Question: I'm using Visual Studio Express 2013 for web and I'm following this tutorial : <URL> which specifies this connection to connect ot the db:
'''
<add name="MainDb" connectionString="Server=localhost; Database=SimpleTaskSystemDb; Trusted_Connection=True;" providerName="System.Data.SqlClient" />
'''
but when I run Update-Database I get this error:
> A network-related or instance-specific error occurred while
establishing a connection to SQL Server. The server was not found or
was not accessible. Verify that the instance name is correct and that
SQL Server is configured to allow remote connections. (provider: SQL
Network Interfaces, error: 26 - Error Locating Server/Instance
Specified)
I've also finished the Music Store app which is working fine and the connection there is different:
'''
<add name="MusicStoreEntities" connectionString="Data Source=|DataDirectory|MusicStore.sdf" providerName="System.Data.SqlServerCe.4.0"/>
'''
I tried a similar connection string but that didn't work either.
> No Entity Framework provider found for the ADO.NET provider with
invariant name 'System.Data.SqlServerCe.4.0'. Make sure the provider
is registered in the 'entityFramework' section of the application
config file.
However the Music Store app.config file does not reference System.Data.SqlServerCe.4.0 but I added it to this app anyway and then I get back to my original error.

Any help would be greatly appreciated.
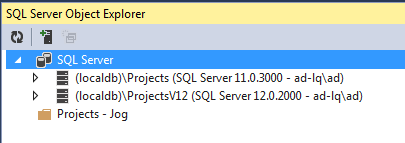
Answer: Here are some of the sample connection strings I have described every connection string with full details
'''
For Sql Server instance which comes default with visual studio you can use following connection string
<connectionStrings>
<add name="ConnectionStringName" connectionString="Data Source=(LocalDb)11.0;Initial Catalog=YourDatabaseName;Integrated Security=True"
providerName="System.Data.SqlClient" />
'''
'''
<connectionStrings>
<add name="ConnectionStringName" connectionString="Data Source=YourPCName-PC\ServerInstanceName;Initial Catalog=YourDatabaseName;Integrated Security=True"
providerName="System.Data.SqlClient" />
</connectionStrings>
'''
providerName="System.Data.SqlServerCe.4.0"